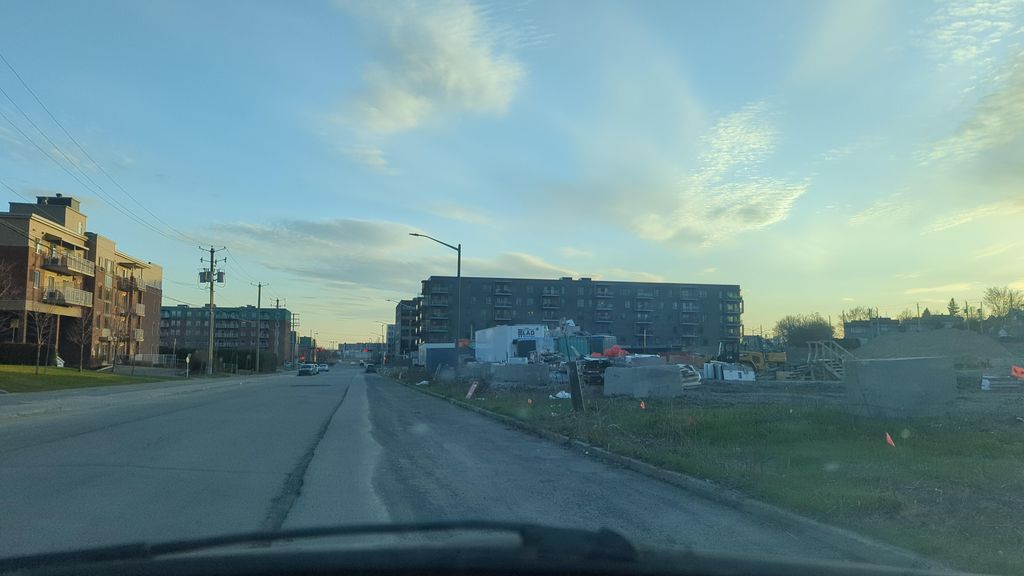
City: quebec_city